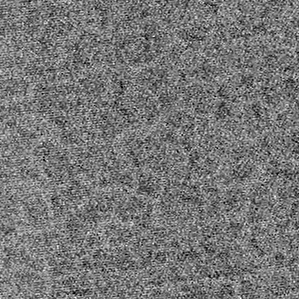
Label: frost